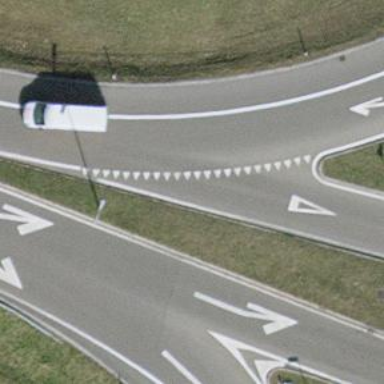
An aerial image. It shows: Road with "give way" sign.